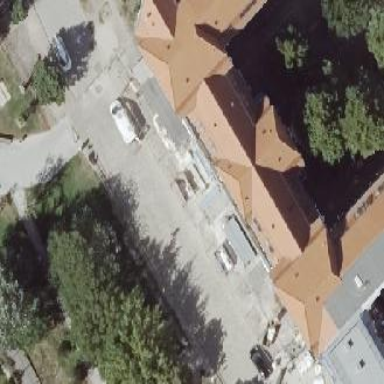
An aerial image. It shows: Building with gambrel roof.